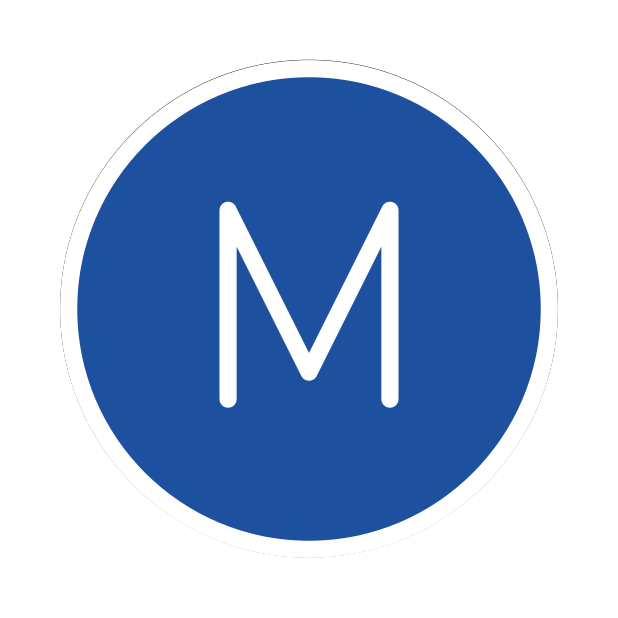
Emoji: Ⓜ
Name: circled latin capital letter m
Unicode: 0x24c2